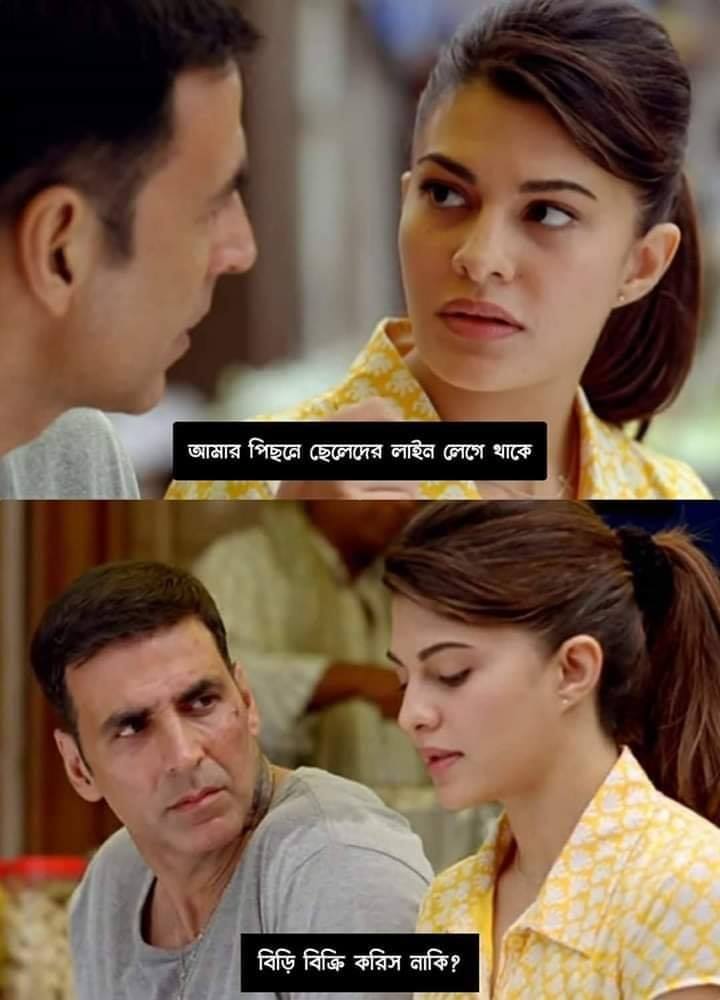
Caption: আমার পিছনে ছেলেদের লাইন লেগে থাকে   বিড়ি বিক্রি করিস নাকি ?
Label: hate